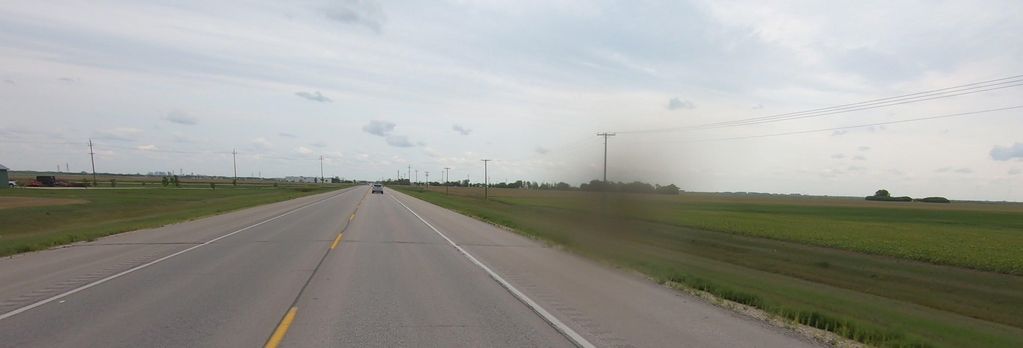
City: winnipeg